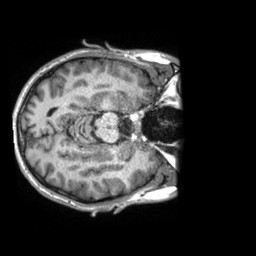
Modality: T1w
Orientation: axial
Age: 26
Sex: male
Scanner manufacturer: siemens
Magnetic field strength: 3 T
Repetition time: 2.3 s
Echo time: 0.00288 s